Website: apple
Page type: payment
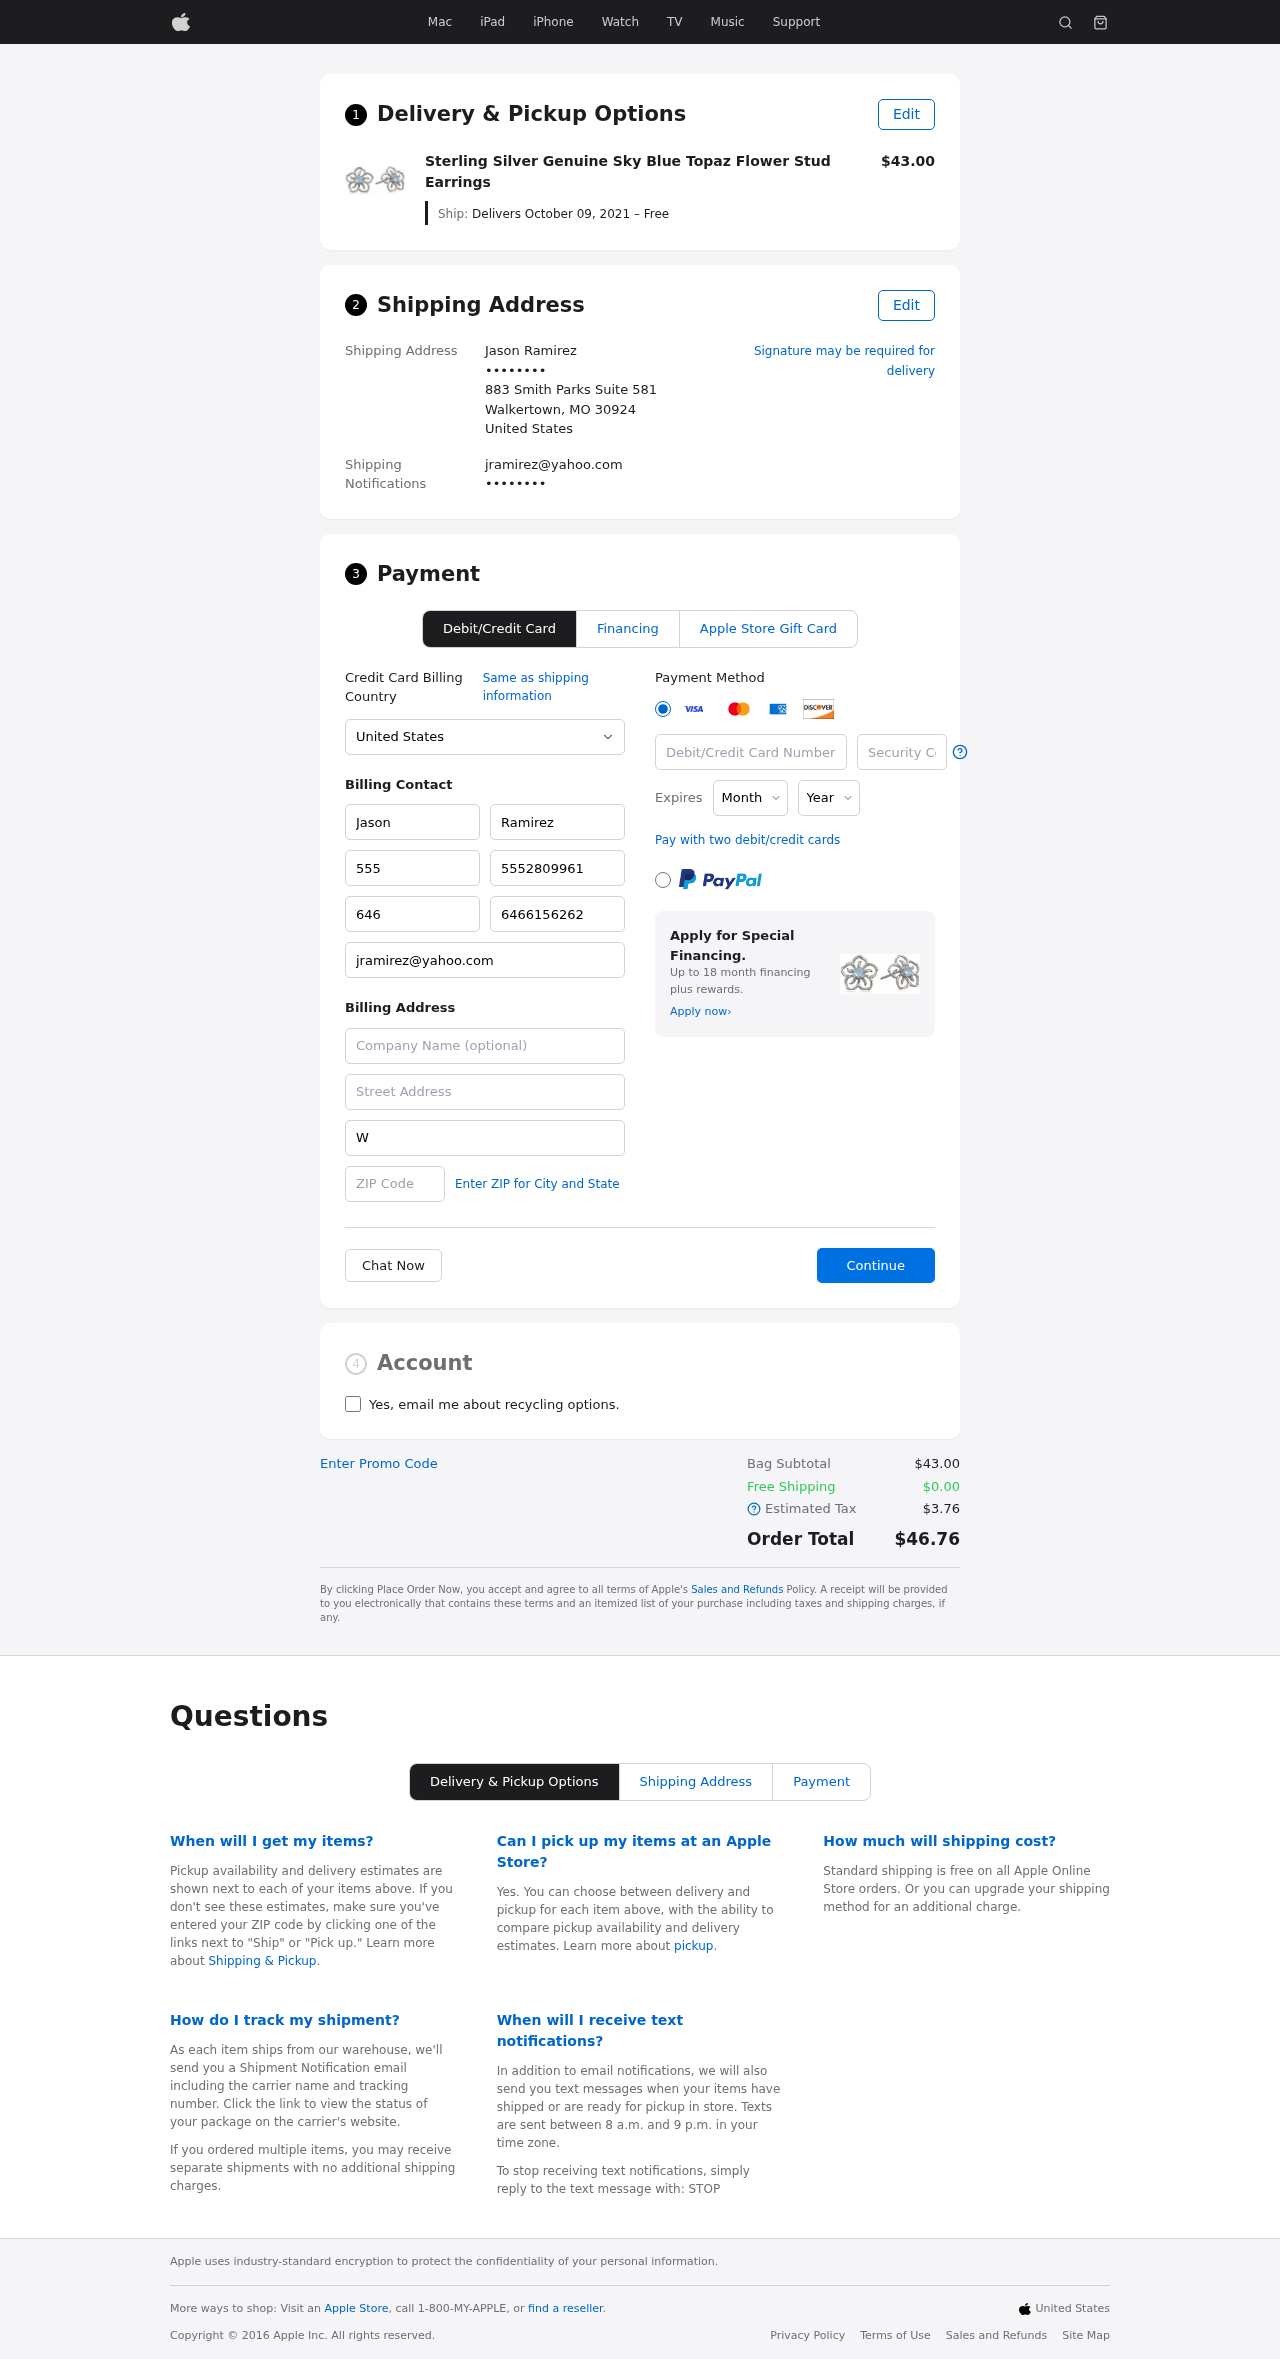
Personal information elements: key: PII_CARD_CVV
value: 861
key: PII_CARD_EXPIRY_MONTH
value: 04
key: PII_CARD_EXPIRY_YEAR
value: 27
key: PII_CARD_NUMBER
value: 6011 9785 7585 1267
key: PII_CITY_STATE_ZIP
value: Walkertown, MO 30924
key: PII_COUNTRY
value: United States
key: PII_EMAIL
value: jramirez@yahoo.com
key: PII_EMAIL2
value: jramirez@yahoo.com
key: PII_FIRSTNAME
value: Jason
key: PII_FULLNAME
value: Jason Ramirez
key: PII_LASTNAME
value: Ramirez
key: PII_PHONE3
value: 5552809961
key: PII_PHONE_ALT
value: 6466156262
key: PII_PHONE_ALT_AREA
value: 646
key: PII_PHONE_AREA
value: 555
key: PII_SECURITY_CODE
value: WF81
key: PII_STREET
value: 883 Smith Parks Suite 581
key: PII_PHONE
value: ••••••••
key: PII_PHONE2
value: ••••••••
Product elements: key: PRODUCT1_NAME
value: Sterling Silver Genuine Sky Blue Topaz Flower Stud Earrings
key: PRODUCT1_PRICE
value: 43
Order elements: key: ORDER_DELIVERY_DATE
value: Delivers October 09, 2021 – Free
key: ORDER_SUBTOTAL
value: $43.00
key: ORDER_SHIPPING_COST
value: $0.00
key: ORDER_TAX
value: $3.76
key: ORDER_TOTAL
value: $46.76